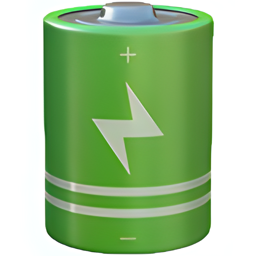
Name: battery
Emoji: 🔋
Group: Objects
Sub-group: computer